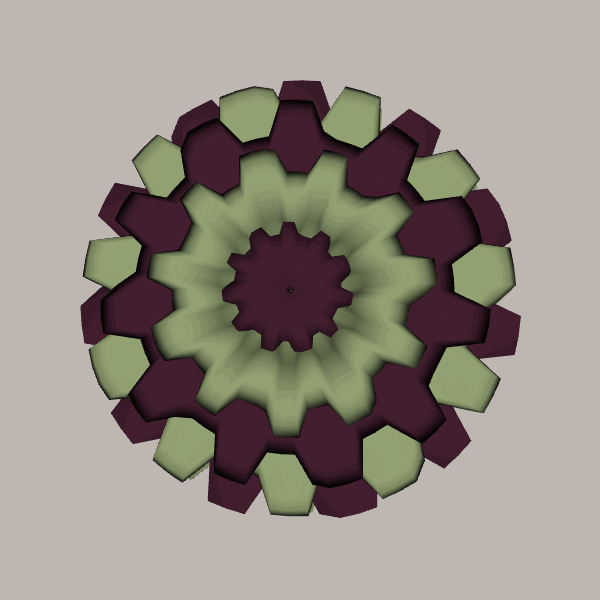
Background: light